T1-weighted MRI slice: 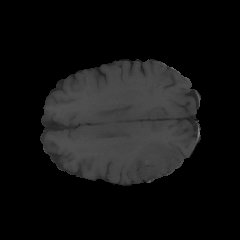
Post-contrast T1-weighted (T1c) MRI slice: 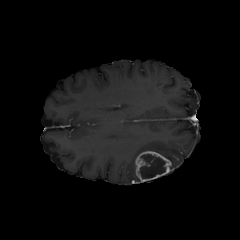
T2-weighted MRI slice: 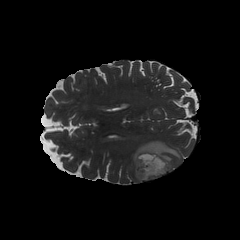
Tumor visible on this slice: yes